Question: I have some jQuery code working that reloads the div every '10 seconds' without reloading the whole page. However, right at the moment, the user doesn't see anything happen on the browser when the refresh is happening.
I know there are thousands of examples on the internet, but I want for the script I already have to display a loading gif image while the data is retrieved when the refresh is happening every 10 seconds for me, user should see some refresh image like this -
.
I'm sure this is probably easy, but I can't find any info on how to do it. Any help or pointers would be greatly appreciated.
Below is my div in my JSP file '(dataInfo.jsp)' and I am reloading the div 'container' every 10 seconds without reloading the full page.
'''
<body>
<div id='headerDivDash'>
<h1 id='topHeaderDash'>
<!-- some image here -->
</h1>
</div>
<div id="vertical-list" style='display: block; list-style-type: none;'>
<ul class="resp-tabs-list">
<a href="_blank"><li>Test 1</li></a>
<br />
<a href="_blank"><li>Test 2</li></a>
</ul>
</div>
<!-- just need to reload this div, other div should be intact without getting appended -->
<div class="container">
</div>
<div class="footer">Some Value Here</div>
</body>
'''
Now below is the jquery script I am using to load the 'div container' every 30 seconds and it works fine.
'''
<script type="text/javascript">
$(document).ready(function(){
var auto_refresh = setInterval(
function ()
{
$('.container').html('');
$('.container').load('dataInfo.jsp .container').fadeIn("slow");
}, 10 * 1000);
});
</script>
'''
Now as I mentioned above, as soon as the refresh is going to happen, I would like to grey out the 'container div' and show refresh image as shown above and as soon as the refresh is done, then show the normal result and then the refresh image will also be gone..
Is this possible to do in my current example?
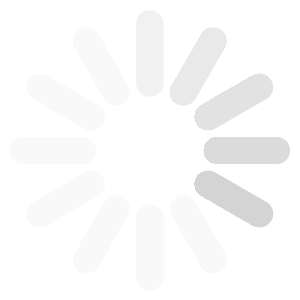
Answer: I see you are already using JQuery so this answer will suit you well.
You can use this code to create the gray background and show the loading image.
'''
// Create a refresh function:
function refresh(){
// SHOW overlay
$('#overlay').show();
// Retrieve data:
$.ajax({
url: 'data.html',
type: 'GET',
success: function(data){
// onSuccess take only the container content
var content = $($.parseHTML(data)).filter(".container");
//Replace content inside the div
$('.container').html(content);
// HIDE the overlay:
$('#overlay').hide();
}
});
}
$(document).ready(function(){
// Create overlay and append to body:
$('<div id="overlay"/>').css({
position: 'fixed',
top: 0,
left: 0,
width: '100%',
height: $(window).height() + 'px',
opacity:0.4,
background: 'lightgray url(http://bradsknutson.com/wp-content/uploads/2013/04/page-loader.gif) no-repeat center'
}).hide().appendTo('body');
// Execute refresh with interval:
setInterval(refresh, 1 * 1000);
});
'''
Hope this help you. Note: Replace "img/loading.gif" with the route to the gif you want to use.
Here you go with the code working:
<URL>